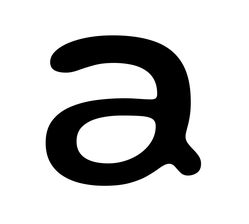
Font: Gluten_Regular